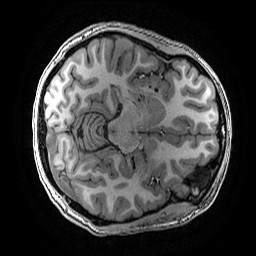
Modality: T1w
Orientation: axial
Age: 16
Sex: female
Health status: ill
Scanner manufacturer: ge
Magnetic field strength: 3 T
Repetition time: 0.007664 s
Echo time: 0.00342 s